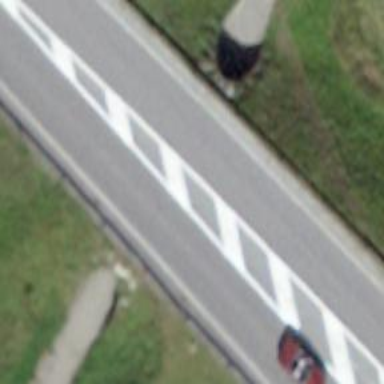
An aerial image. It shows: Asphalt road classified as primary highway.